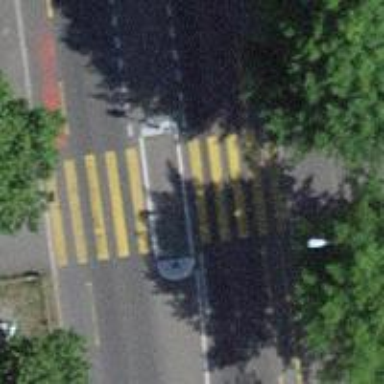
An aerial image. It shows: Kerb serving as barrier.